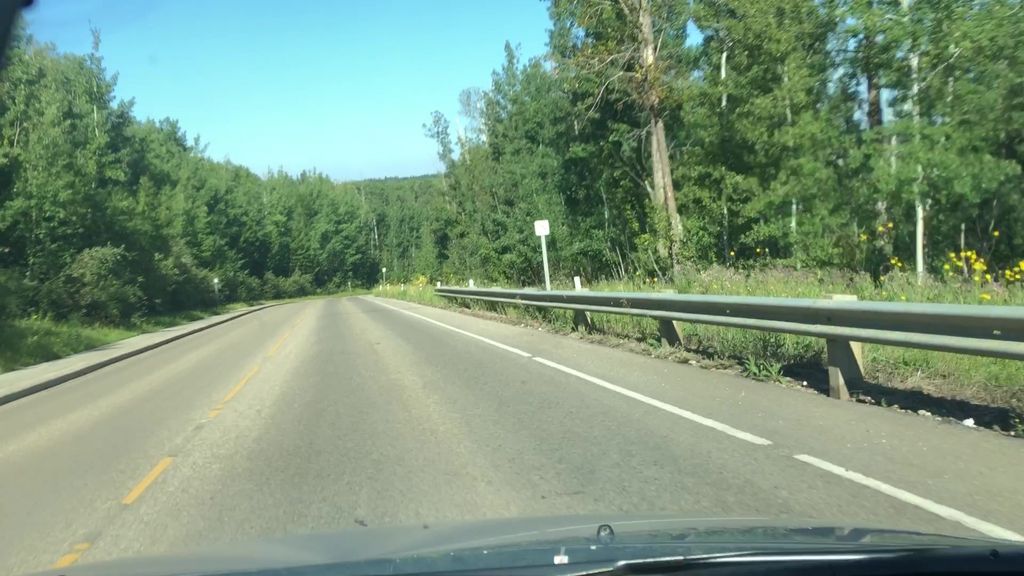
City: edmonton